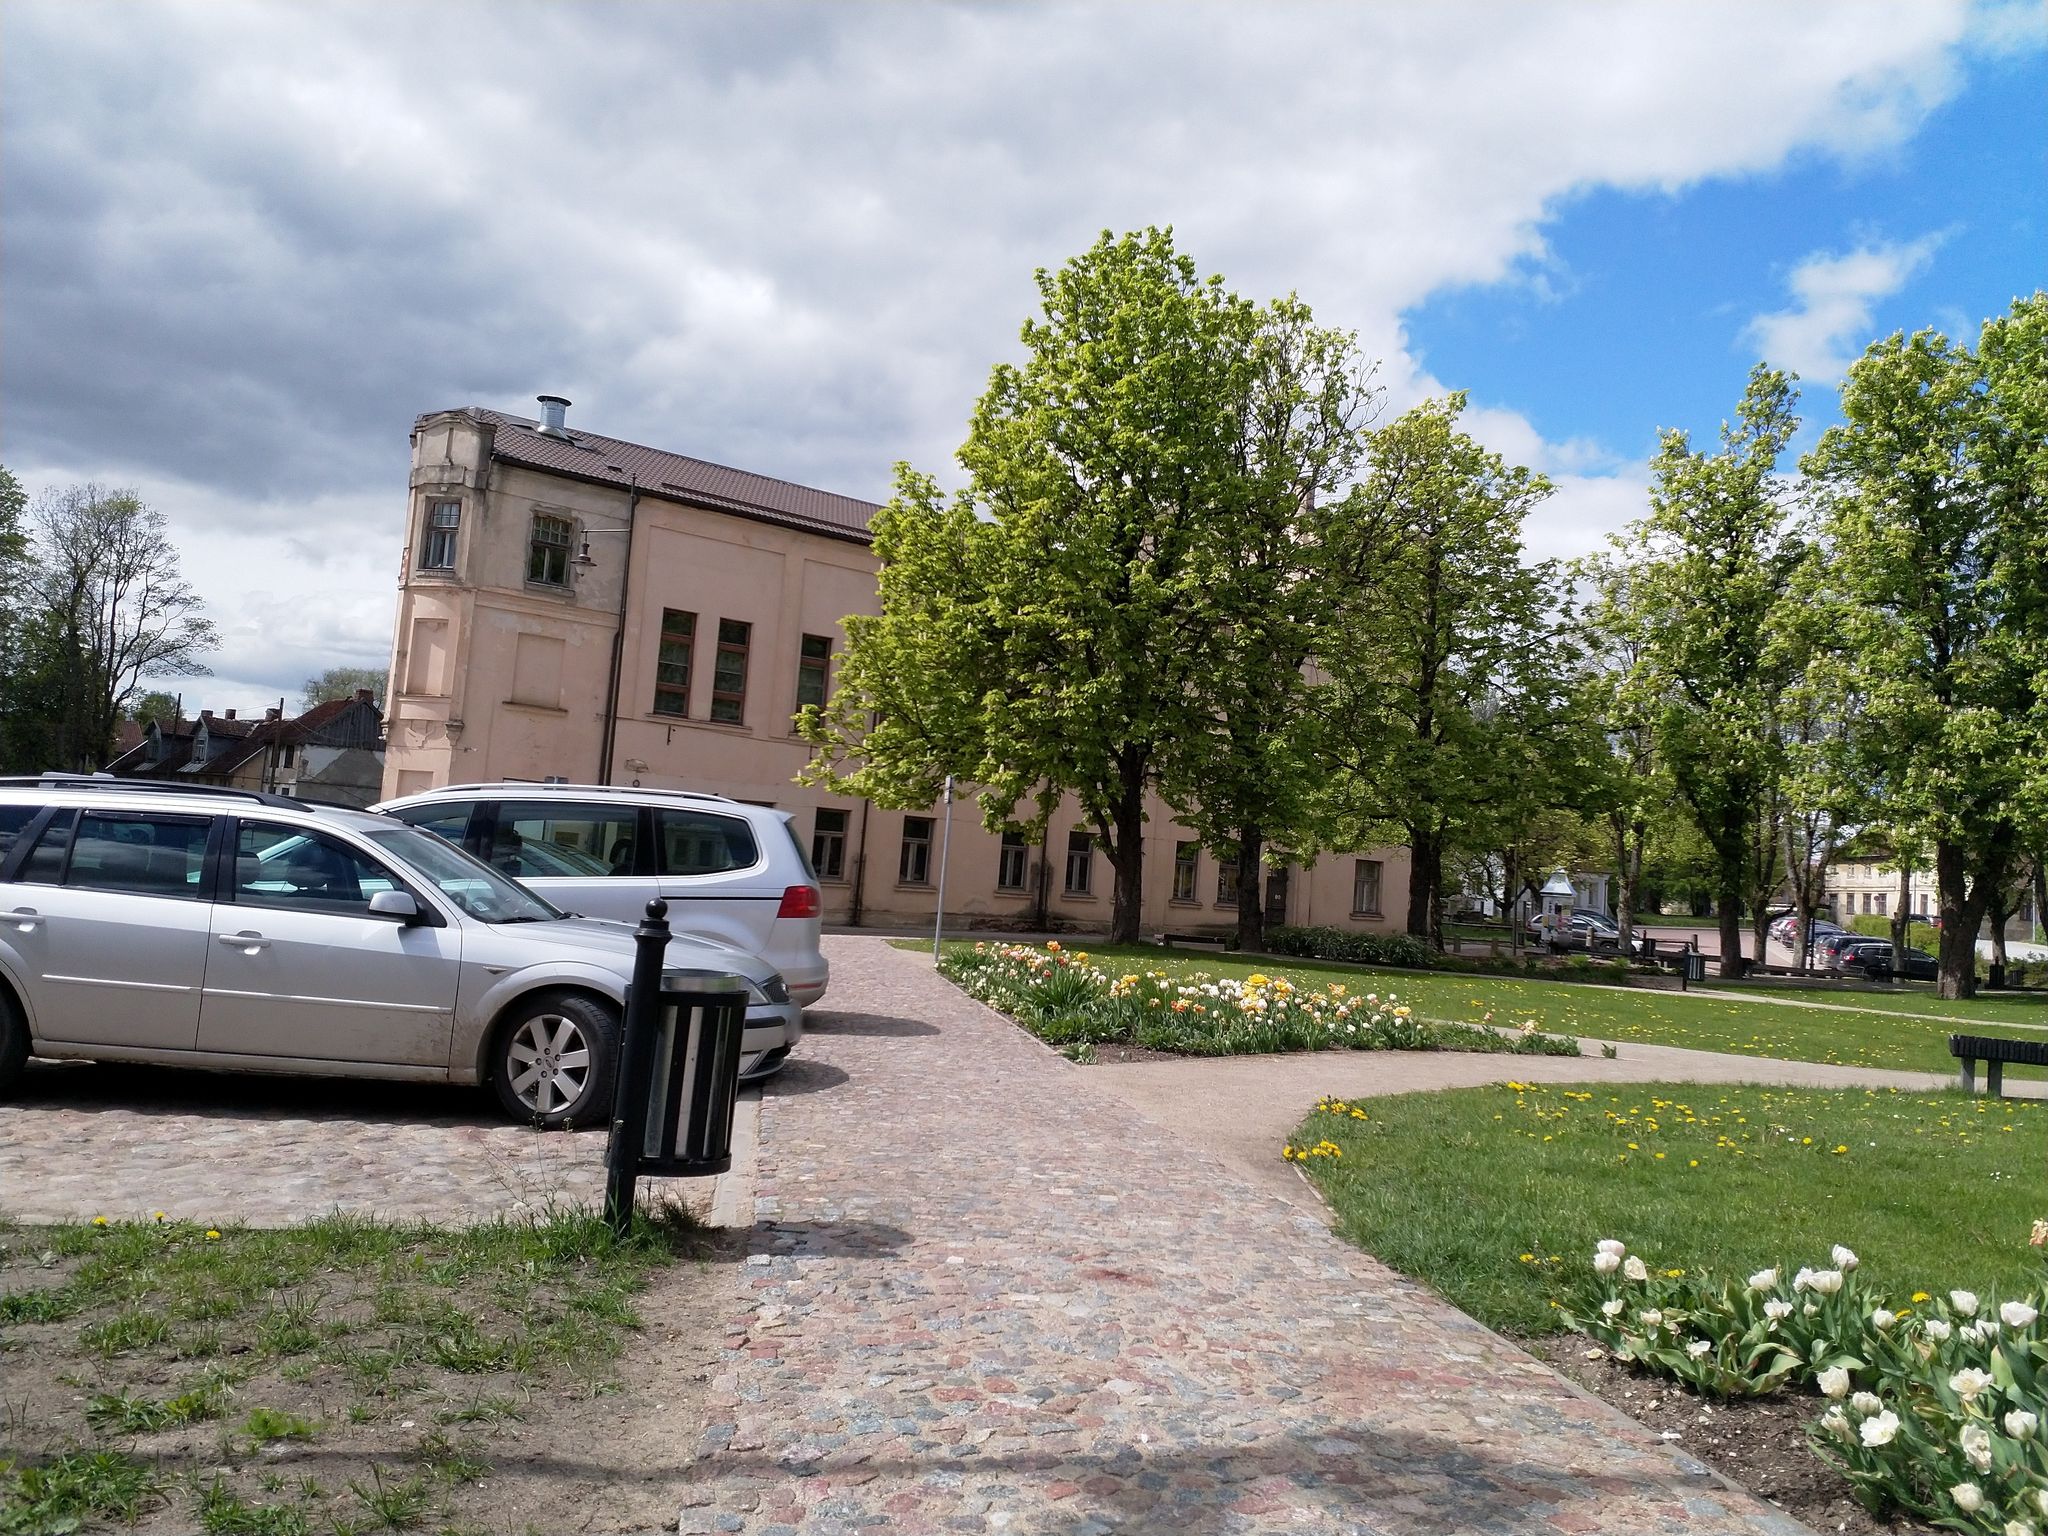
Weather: cloudy
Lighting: day
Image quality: good
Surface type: walking surface
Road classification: footway
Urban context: rural cluster
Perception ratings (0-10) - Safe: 6.27, Lively: 9.45, Beautiful: 9.57, Boring: 4.25, Depressing: 1.18, Wealthy: 9.65